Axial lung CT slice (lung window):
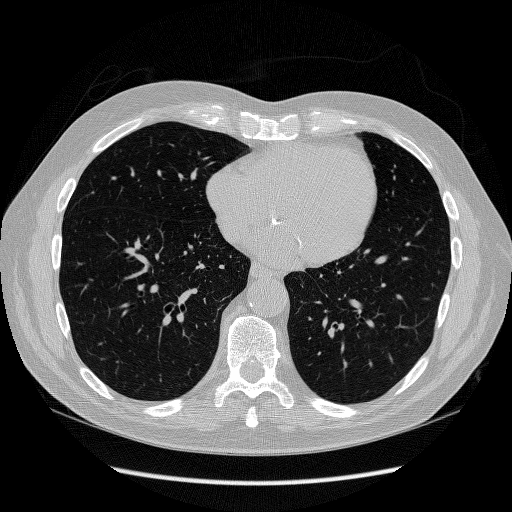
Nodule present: no